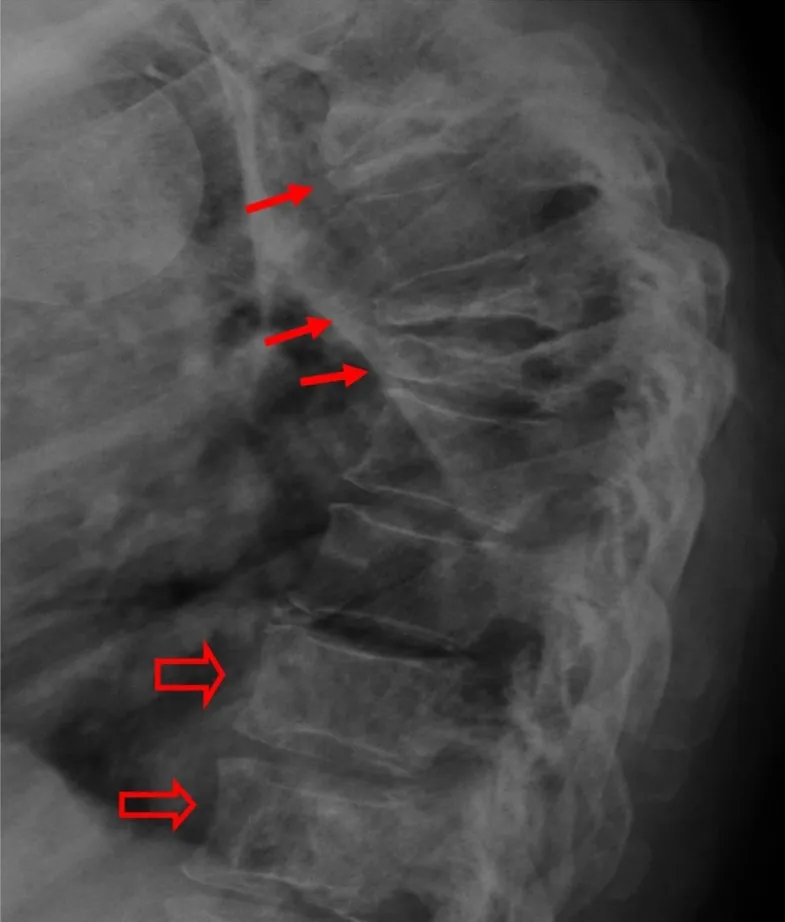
A lateral thoracic spine radiograph shows multiple severe vertebral body compression fractures (small arrows), vertebra plana, also characteristic of multiple myeloma. At T11 and T12 (open arrows), mild vertebral sclerosis is a result of treatment and healing.
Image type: radiology (x_ray)